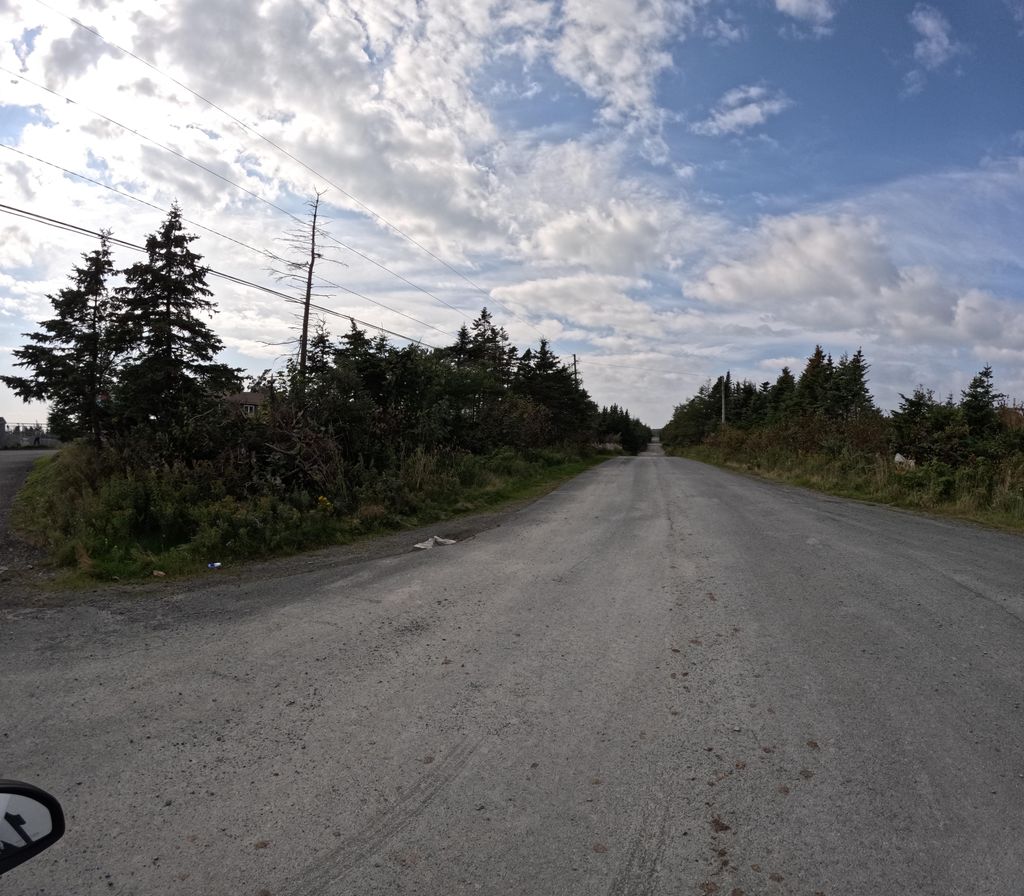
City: st_johns